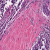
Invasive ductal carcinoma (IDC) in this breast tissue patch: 0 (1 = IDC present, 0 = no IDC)